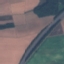
Label: Highway